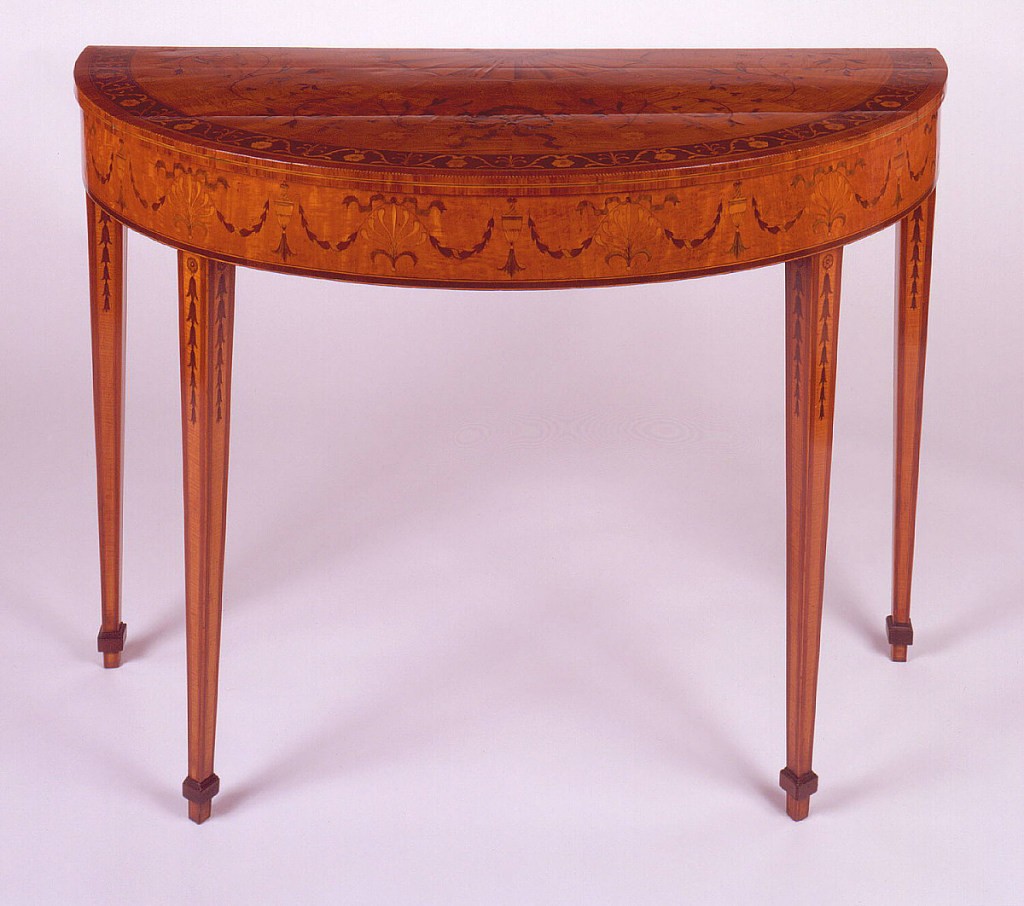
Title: Pier tables
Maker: William Moore, Irish, d. 1814
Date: ca. 1785
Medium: Joined, turned, veneered satinwood inlaid with tulipwood, harewood and other woods
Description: Each (a,b) of demi-lune form, the top inlaid with ribbon-tied floral garlands set into the satinwood, all centered by a fluted demi-lune, that when the tables are put together becomes a patera; the border all surrounded by a contrasting border of rosettes and attenuated anthemia; the skirt inlaid with swags of husks, anthemia, and urns; the tapered quadrangular legs inlaid with husks.